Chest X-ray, PA view. Patient: 71 years old, sex F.
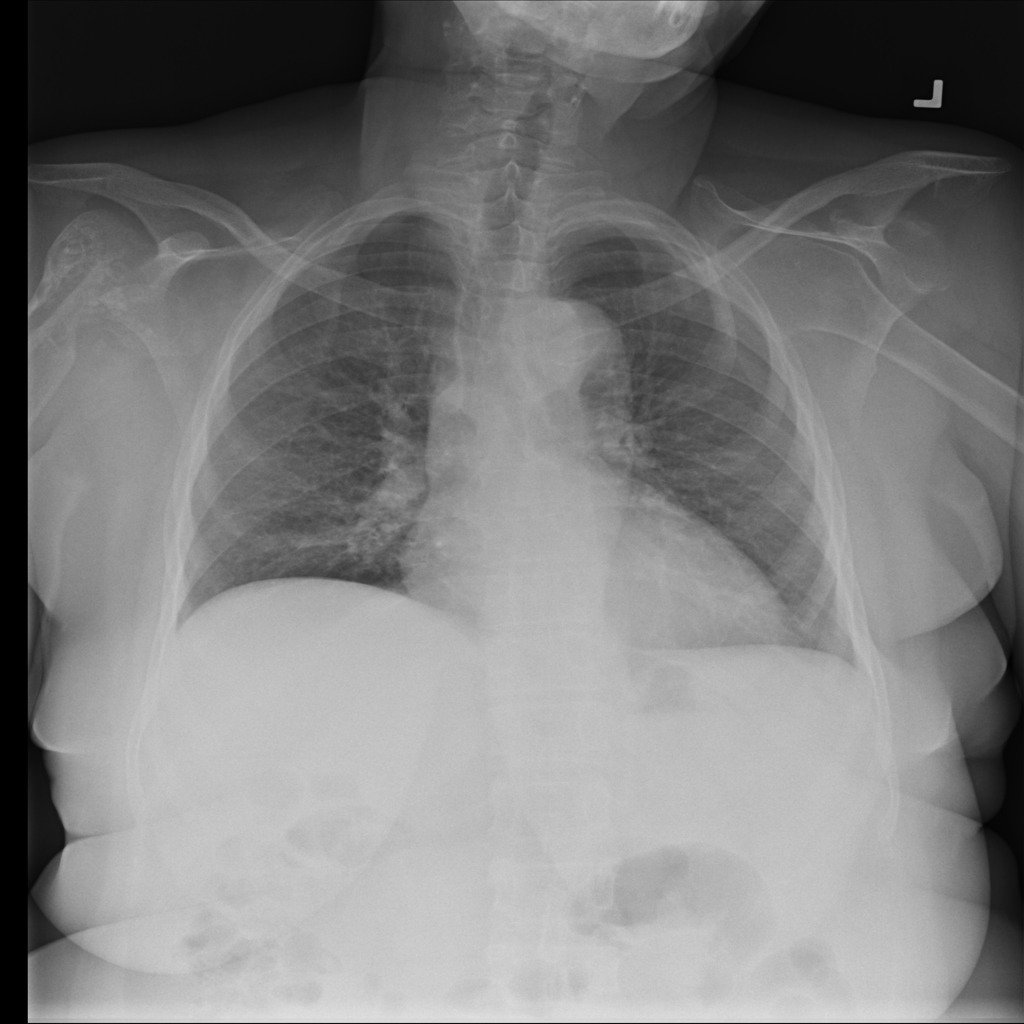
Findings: No Finding